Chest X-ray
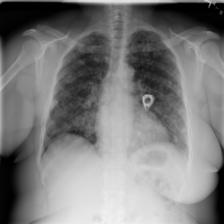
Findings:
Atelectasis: negative
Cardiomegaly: negative
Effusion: negative
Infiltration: negative
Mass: negative
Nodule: positive
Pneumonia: negative
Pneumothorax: negative
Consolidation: negative
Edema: negative
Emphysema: negative
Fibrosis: negative
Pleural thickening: negative
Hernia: negative